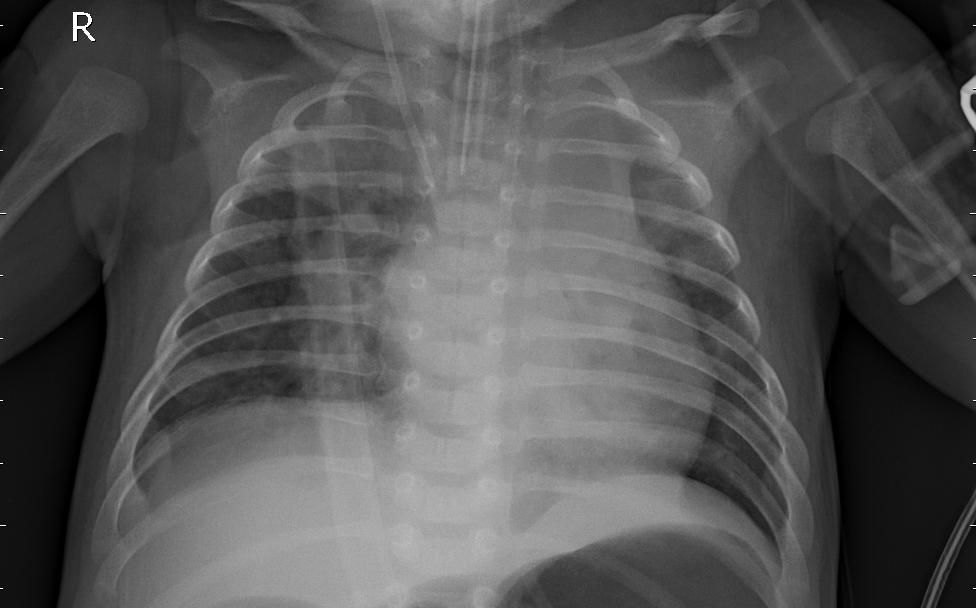
Diagnosis: PNEUMONIA